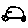
Label: car